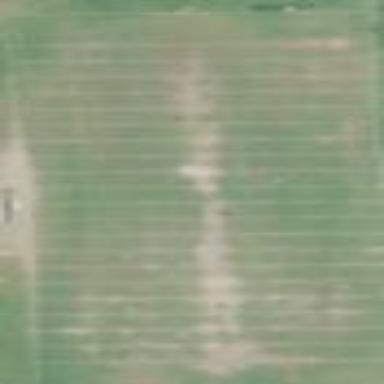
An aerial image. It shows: American football pitch for leisure and sport activities.